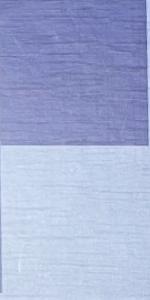
Label: Empty